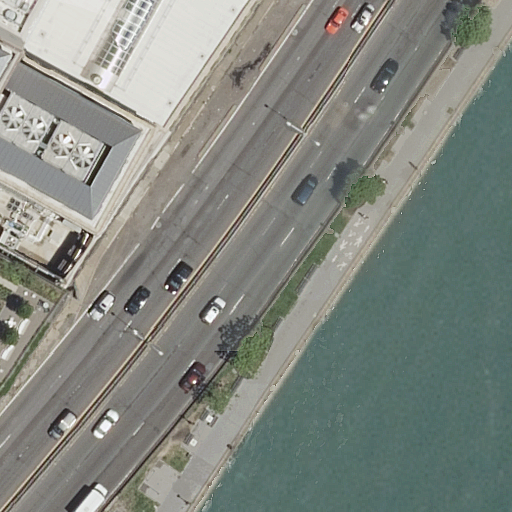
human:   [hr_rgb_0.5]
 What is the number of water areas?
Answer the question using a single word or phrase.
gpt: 1

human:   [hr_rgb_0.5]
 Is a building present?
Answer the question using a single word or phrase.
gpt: yes

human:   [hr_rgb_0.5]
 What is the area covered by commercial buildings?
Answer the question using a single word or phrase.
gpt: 0m2

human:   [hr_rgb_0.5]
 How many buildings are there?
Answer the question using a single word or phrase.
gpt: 3

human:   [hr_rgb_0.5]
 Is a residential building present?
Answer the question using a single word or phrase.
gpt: yes

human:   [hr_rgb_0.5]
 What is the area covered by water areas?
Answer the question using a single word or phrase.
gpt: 2952m2

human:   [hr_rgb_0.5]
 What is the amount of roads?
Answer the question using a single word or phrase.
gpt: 3

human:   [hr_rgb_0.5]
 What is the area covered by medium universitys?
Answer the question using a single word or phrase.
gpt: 0m2

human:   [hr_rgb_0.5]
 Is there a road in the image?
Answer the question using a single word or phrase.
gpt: yes

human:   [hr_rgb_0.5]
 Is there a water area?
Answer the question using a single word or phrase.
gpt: yes

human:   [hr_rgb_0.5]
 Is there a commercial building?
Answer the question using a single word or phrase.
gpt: no

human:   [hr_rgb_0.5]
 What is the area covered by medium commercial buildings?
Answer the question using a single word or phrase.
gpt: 0m2

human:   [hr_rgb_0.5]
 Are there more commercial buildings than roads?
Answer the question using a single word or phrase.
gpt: no

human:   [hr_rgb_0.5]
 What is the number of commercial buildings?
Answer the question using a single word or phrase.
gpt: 0

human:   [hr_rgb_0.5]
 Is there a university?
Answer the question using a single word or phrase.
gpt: yes

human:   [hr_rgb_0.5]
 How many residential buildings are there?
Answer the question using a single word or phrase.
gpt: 3

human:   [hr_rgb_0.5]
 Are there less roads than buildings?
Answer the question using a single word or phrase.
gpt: no

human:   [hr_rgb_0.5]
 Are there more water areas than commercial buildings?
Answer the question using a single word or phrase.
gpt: yes

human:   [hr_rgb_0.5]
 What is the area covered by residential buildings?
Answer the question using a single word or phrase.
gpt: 3886m2

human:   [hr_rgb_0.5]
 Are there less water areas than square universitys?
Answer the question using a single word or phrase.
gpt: no

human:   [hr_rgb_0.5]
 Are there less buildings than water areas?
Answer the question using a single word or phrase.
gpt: no

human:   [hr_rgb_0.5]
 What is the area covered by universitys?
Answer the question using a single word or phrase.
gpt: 8295m2

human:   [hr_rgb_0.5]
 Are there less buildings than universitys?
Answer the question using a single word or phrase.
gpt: no

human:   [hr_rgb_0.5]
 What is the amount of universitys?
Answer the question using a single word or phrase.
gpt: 1

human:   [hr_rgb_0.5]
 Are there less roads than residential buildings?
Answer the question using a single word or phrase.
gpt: no

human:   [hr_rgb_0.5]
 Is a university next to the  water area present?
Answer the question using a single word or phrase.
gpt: yes

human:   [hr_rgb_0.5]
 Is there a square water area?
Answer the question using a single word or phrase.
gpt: no

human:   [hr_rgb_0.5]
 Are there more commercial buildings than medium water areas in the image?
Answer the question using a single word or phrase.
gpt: no

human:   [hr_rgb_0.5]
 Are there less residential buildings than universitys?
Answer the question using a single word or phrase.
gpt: no

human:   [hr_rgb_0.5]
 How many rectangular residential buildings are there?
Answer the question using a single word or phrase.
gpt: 2

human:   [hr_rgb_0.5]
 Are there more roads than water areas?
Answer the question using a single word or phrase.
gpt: yes

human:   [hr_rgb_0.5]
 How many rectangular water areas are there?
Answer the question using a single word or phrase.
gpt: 1

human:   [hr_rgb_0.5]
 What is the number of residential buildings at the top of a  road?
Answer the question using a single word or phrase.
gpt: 2

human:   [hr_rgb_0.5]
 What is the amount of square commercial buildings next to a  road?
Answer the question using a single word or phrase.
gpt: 0

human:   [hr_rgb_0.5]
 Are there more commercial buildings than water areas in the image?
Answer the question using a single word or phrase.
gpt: no

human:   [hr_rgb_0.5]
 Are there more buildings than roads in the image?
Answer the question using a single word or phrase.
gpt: no

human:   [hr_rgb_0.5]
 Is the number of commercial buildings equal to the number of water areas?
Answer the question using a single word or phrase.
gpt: no

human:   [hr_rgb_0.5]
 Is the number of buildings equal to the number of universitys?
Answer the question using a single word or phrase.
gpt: no

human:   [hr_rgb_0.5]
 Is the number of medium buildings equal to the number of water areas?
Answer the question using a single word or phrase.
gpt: yes

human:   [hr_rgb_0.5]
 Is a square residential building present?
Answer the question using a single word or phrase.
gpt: no

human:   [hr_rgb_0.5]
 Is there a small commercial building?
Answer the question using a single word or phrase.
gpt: no

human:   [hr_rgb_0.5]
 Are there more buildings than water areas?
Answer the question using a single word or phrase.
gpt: yes

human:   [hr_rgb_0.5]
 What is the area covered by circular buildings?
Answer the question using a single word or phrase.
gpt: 0m2

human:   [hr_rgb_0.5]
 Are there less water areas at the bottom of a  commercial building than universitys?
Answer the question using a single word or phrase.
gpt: yes

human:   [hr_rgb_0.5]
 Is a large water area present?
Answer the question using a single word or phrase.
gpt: yes

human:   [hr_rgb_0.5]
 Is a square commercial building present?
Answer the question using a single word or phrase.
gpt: no

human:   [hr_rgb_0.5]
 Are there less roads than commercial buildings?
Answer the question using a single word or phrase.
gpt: no

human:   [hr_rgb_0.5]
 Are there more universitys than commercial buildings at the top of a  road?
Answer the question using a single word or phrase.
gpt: yes

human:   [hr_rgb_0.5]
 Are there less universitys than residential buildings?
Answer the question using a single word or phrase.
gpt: yes

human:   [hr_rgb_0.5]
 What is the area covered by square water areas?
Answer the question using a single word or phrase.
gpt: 0m2

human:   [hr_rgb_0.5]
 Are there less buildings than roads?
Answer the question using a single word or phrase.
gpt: no

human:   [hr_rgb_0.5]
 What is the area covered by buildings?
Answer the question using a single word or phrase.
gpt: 3886m2

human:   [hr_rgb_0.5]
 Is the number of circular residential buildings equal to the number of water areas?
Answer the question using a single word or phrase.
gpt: no

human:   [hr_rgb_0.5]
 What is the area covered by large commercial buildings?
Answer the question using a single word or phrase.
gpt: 0m2

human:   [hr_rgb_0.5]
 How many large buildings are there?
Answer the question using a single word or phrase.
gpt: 1

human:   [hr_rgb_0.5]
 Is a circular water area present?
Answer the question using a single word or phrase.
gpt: no

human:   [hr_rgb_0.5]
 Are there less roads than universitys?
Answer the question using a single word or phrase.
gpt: no

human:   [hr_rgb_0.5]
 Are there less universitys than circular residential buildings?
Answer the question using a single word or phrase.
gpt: no

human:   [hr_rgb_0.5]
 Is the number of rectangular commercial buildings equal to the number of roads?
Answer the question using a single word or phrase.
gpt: no

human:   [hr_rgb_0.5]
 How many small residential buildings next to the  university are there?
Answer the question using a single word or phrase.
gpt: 1

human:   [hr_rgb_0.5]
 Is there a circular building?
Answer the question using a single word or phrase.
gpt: no

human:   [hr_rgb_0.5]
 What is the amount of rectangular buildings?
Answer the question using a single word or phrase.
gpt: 2

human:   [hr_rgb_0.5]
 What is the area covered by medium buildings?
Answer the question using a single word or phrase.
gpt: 223m2

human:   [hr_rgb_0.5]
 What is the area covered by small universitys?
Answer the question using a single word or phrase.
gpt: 0m2